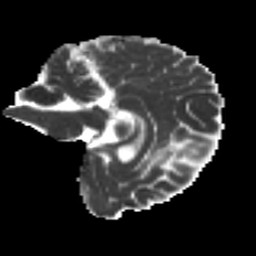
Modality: MD
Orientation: sagittal
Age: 48
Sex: female
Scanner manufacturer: ge
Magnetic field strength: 3 T
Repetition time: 7.8 s
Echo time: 0.0611 s